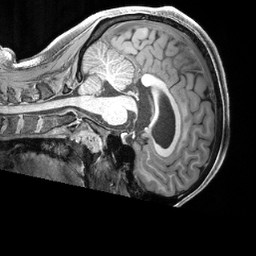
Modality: T1w
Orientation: sagittal
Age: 23
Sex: male
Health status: ill
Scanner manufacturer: siemens
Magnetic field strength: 3 T
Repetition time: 2.4 s
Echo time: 0.00222 s